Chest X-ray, PA view. Patient: 48 years old, sex M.
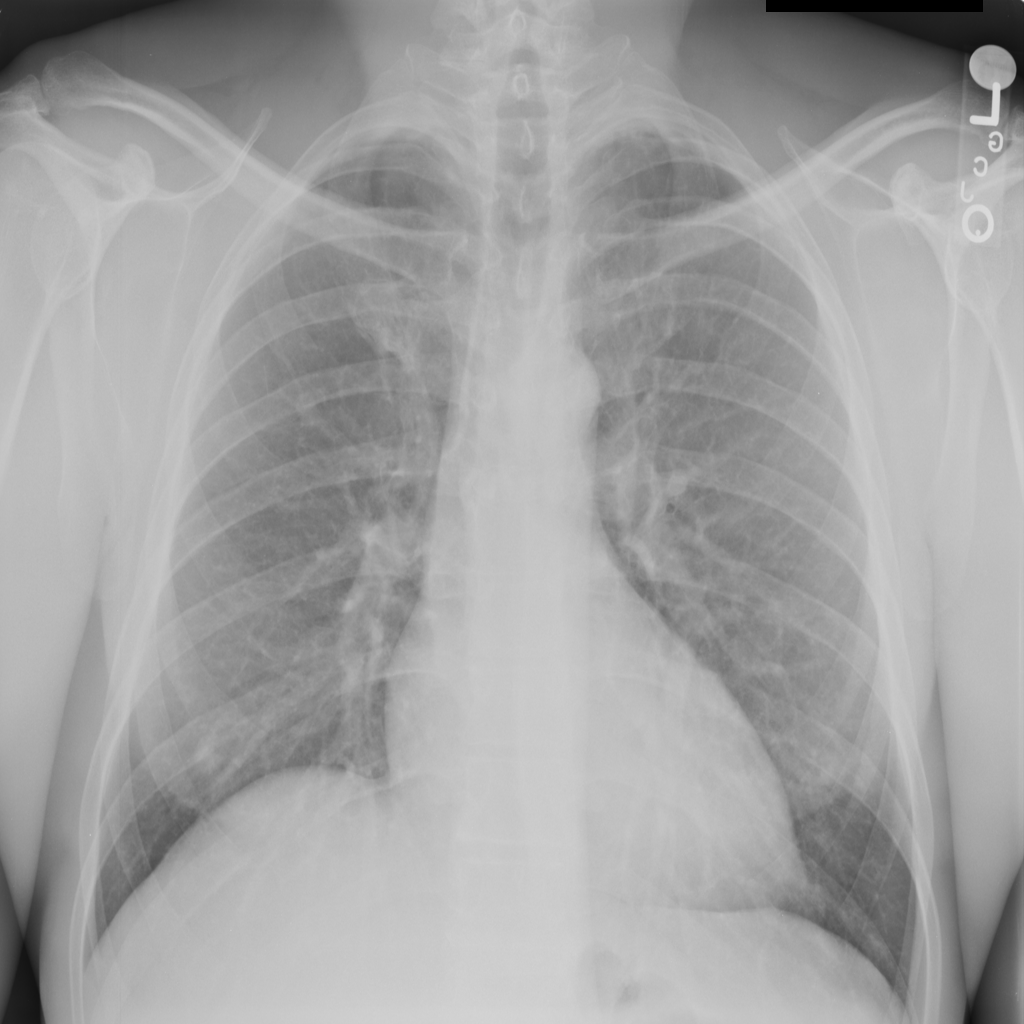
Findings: Nodule, Pleural_Thickening